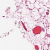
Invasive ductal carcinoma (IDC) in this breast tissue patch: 0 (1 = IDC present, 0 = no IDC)